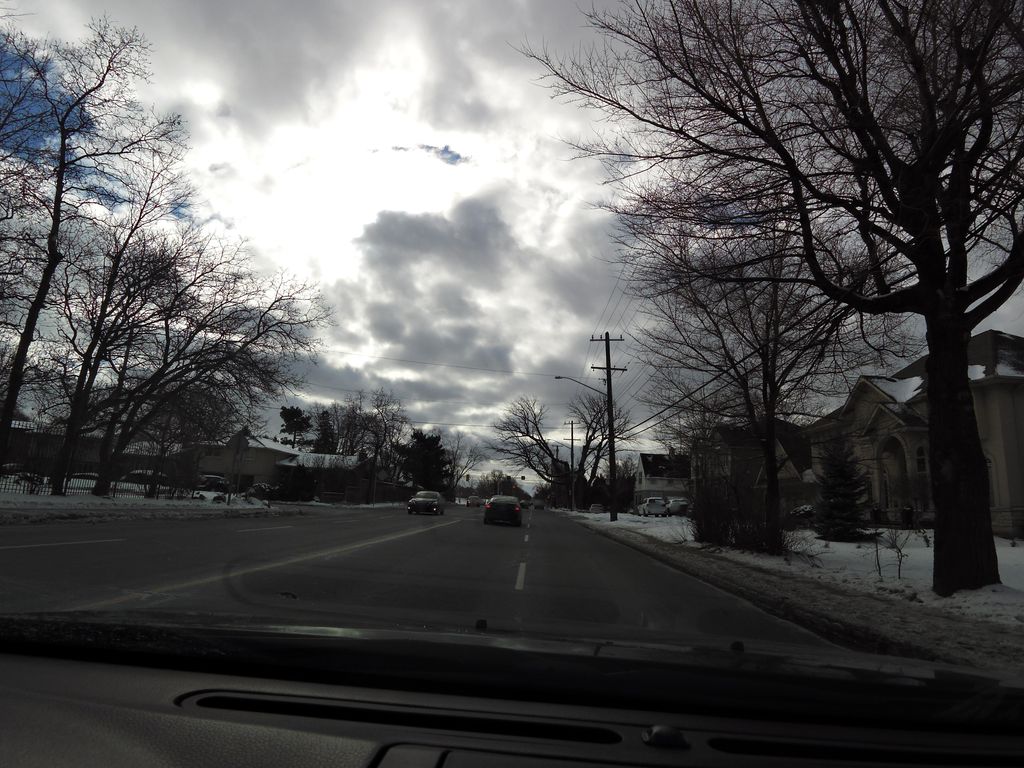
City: hamilton